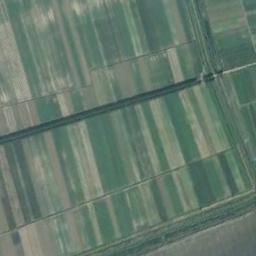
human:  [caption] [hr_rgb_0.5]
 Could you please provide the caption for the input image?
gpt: There are many rectangular farmlands of different shades .

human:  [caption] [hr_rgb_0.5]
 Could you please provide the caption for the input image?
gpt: Several rectangular farmlands of different colors are neatly arranged on the ground and some roads go through the farmlands .

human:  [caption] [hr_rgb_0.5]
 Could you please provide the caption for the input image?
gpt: Many neatly arranged green and tan mixed rectangular farm fields .

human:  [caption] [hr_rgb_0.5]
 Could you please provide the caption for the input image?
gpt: There are some deep green and light green rectangular farmland .

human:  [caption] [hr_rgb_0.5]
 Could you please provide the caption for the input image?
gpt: There are many yellow and green rectangular farmlands .